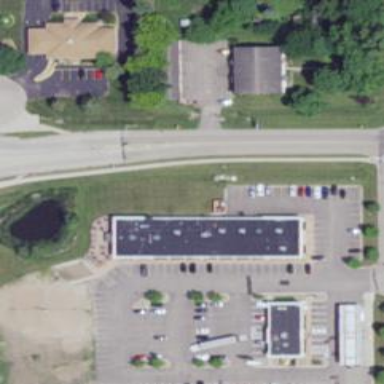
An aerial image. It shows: Healthcare clinic.